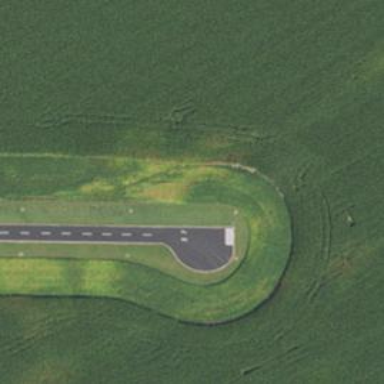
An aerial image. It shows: Asphalt runway at the airport.